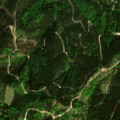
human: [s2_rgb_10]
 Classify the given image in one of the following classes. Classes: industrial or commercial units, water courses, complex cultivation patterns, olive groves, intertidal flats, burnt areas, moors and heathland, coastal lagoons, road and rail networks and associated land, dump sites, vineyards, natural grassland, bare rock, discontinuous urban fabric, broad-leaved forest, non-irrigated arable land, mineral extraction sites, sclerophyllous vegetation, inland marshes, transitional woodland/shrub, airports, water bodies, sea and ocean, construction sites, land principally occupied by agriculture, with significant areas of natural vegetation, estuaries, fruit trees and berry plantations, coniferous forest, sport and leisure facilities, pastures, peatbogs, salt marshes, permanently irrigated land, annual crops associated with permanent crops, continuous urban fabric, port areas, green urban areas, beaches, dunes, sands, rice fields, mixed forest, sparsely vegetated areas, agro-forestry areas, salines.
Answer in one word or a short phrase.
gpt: coniferous forest, mixed forest